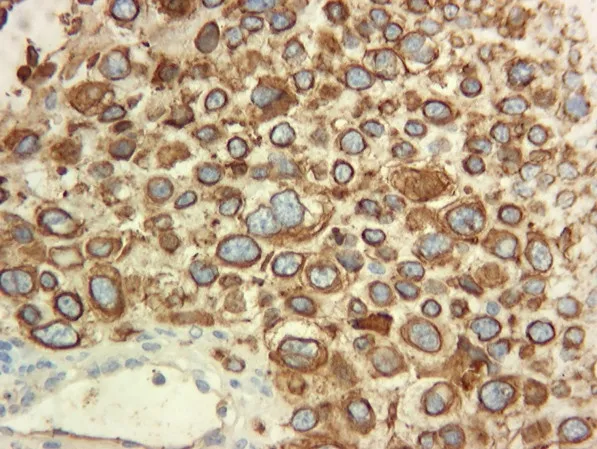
Immunohistochemistry showing positivity for CK 7 on the cell membrane, suggestive of a carcinoma, most likely lung.
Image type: pathology (immunostaining)